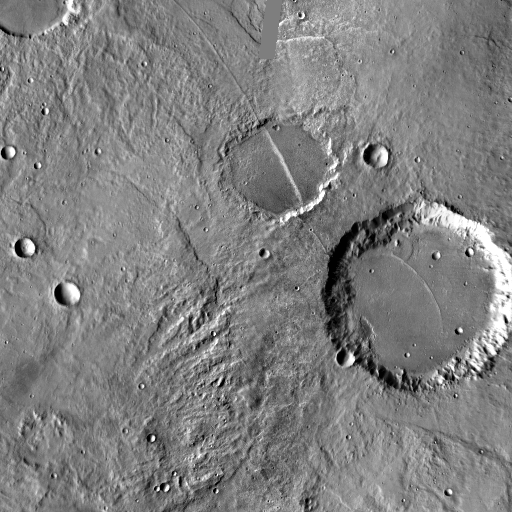
Crater classes present: Background, Other, Buried